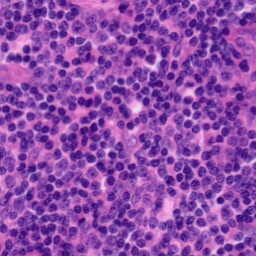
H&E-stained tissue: Tonsil